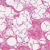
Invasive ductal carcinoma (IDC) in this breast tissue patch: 0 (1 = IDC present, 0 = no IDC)